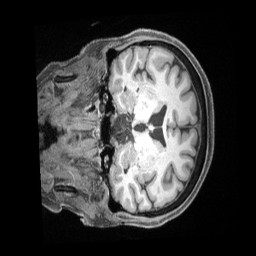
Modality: T1w
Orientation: coronal
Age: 65
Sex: female
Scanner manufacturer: siemens
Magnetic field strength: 3 T
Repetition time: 2.5 s
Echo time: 0.00222 s